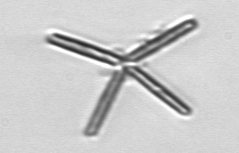
Label: Thalassionema